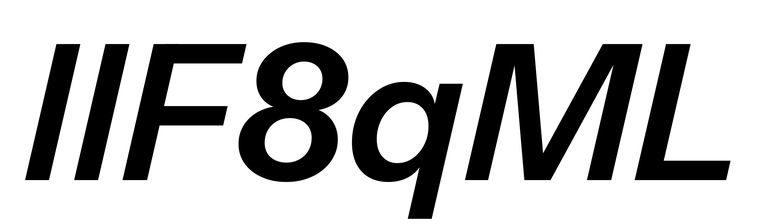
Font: InstrumentSans-Italic_SemiBold_Italic